Question: '''
"use strict";
(function() {
var url = "http://api.openweathermap.org/data/2.5/weather?q=London,England";
var apiKey = "OMMITTED FOR PRIVACY REASONS"; // Replace "APIKEY" with your own API key; otherwise, your HTTP request will not work
var httpRequest;
makeRequest();
// create and send an XHR request
function makeRequest() {
httpRequest = new XMLHttpRequest();
httpRequest.onreadystatechange = responseMethod;
httpRequest.open('GET', url + '&appid=' + apiKey);
httpRequest.send();
}
// handle XHR response
function responseMethod() {
if (httpRequest.readyState === 4) {
console.log(httpRequest.responseText);
}
}
})();
'''
See link below for a screenshot of the errors, but here's what I'm getting:
1. An Uncaught ReferenceError on line 12 where my onreadystatechange is.
2. I also get an error saying 'responseMethod' isn't defined at makeRequest nor when I call it.
3. Also getting an error on the very last line for some reason.

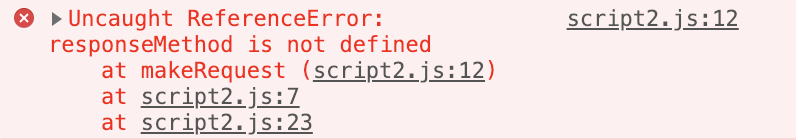
Answer: Your code looks good. I just replaced your code with my api key and everything worked (see below).
Can you be more specific about the browser where you get an error?
I tried in the latest chrome and firefox and there is no problem.
'''
"use strict";
(function() {
var url = "http://api.openweathermap.org/data/2.5/weather?q=London,England";
var apiKey = "4ff5002c91520701ec111b6082de9387"; // This key might expire soon.
var httpRequest;
makeRequest();
// create and send an XHR request
function makeRequest() {
httpRequest = new XMLHttpRequest();
httpRequest.onreadystatechange = responseMethod;
httpRequest.open('GET', url + '&appid=' + apiKey);
httpRequest.send();
}
// handle XHR response
function responseMethod() {
if (httpRequest.readyState === 4) {
console.log(httpRequest.responseText);
}
}
})();
'''